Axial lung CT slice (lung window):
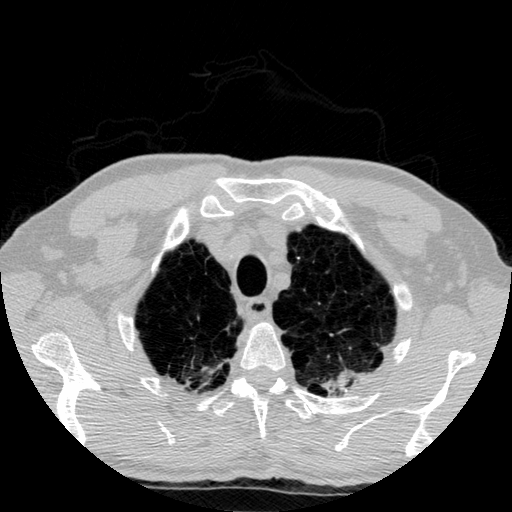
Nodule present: no